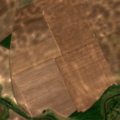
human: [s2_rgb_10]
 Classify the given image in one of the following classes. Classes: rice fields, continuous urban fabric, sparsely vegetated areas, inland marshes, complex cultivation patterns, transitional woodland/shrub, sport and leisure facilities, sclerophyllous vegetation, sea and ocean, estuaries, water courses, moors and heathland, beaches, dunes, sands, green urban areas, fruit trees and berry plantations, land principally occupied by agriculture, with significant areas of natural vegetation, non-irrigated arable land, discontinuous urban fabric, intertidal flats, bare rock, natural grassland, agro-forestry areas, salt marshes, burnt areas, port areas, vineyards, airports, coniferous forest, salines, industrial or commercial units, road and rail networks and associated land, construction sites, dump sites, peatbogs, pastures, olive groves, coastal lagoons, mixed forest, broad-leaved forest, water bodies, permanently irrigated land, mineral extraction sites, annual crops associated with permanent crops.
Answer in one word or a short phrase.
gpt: non-irrigated arable land, land principally occupied by agriculture, with significant areas of natural vegetation, inland marshes